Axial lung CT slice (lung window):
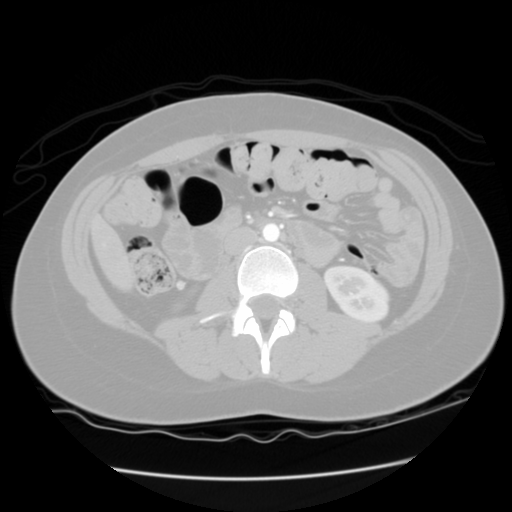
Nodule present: no